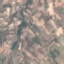
Label: PermanentCrop